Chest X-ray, AP view. Patient: 28 years old, sex F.
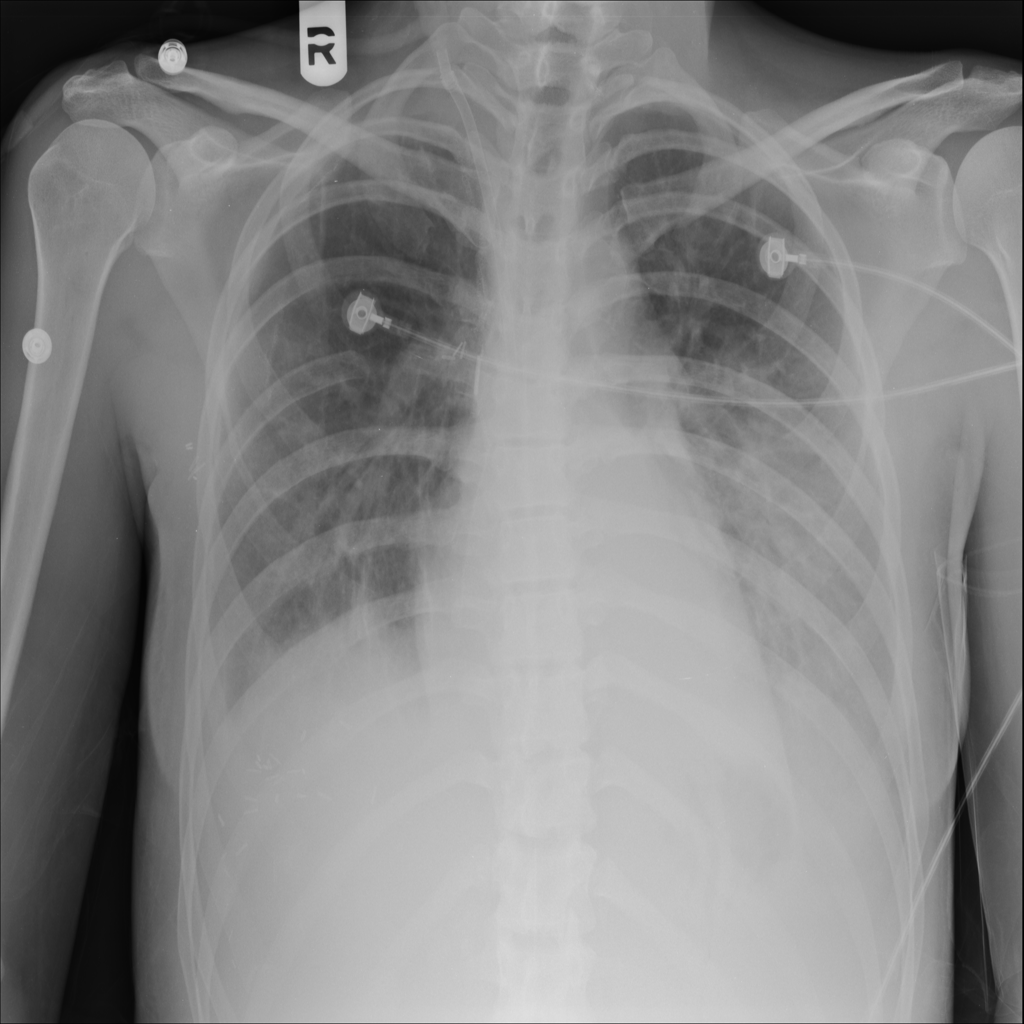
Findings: Infiltration, Pleural_Thickening